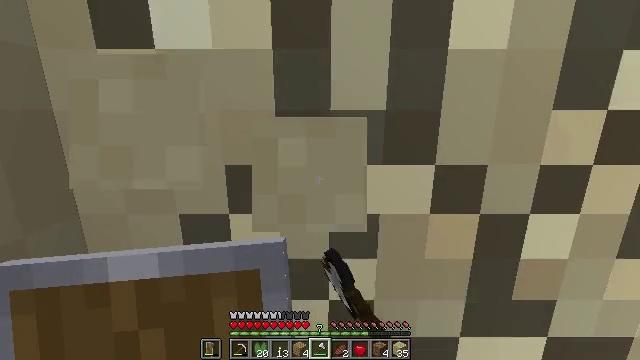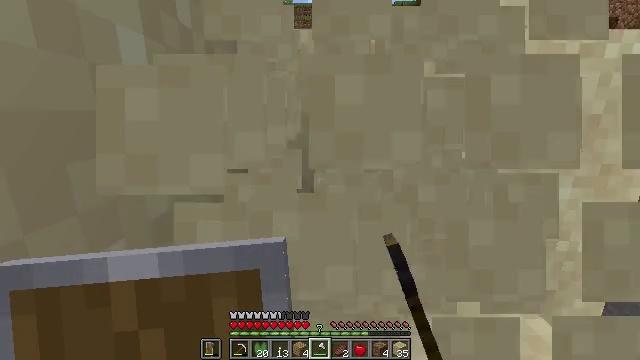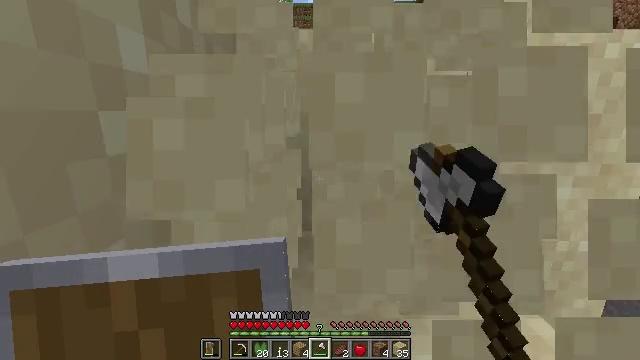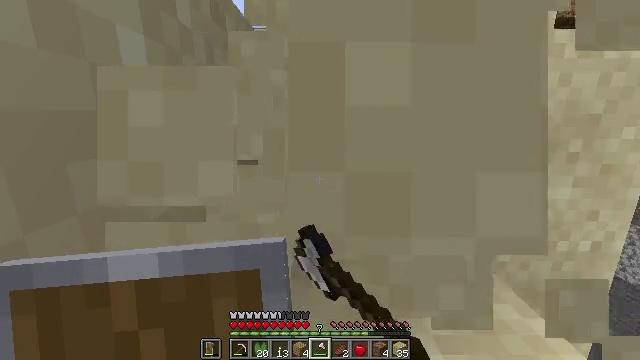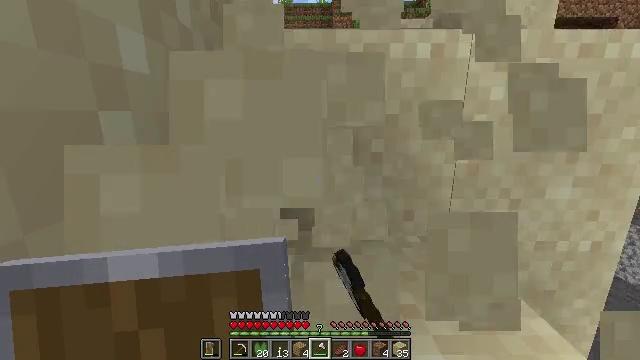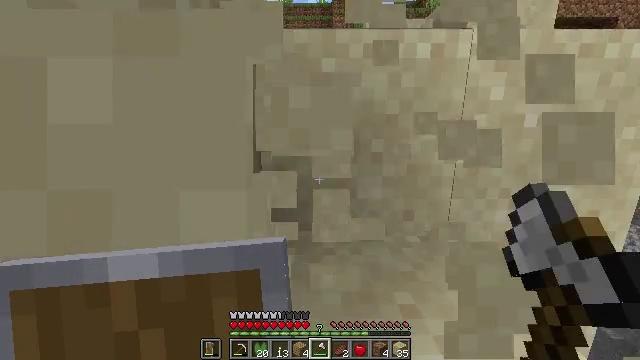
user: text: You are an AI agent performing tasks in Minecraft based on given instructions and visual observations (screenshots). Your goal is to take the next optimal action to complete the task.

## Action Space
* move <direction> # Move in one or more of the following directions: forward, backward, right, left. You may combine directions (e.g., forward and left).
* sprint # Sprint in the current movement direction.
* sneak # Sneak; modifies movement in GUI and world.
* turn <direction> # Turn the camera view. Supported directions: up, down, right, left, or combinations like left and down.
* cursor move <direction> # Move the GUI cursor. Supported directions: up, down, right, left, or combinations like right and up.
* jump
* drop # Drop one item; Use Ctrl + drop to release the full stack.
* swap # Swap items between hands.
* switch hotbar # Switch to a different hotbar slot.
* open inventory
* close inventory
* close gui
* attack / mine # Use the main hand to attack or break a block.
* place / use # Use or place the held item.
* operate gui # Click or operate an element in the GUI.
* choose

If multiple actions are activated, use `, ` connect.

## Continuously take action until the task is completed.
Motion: motion action
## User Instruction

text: Attack the ground to gather sand.
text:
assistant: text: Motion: move forward, attack / mine
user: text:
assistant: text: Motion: move forward, attack / mine
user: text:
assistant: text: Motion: move forward, attack / mine
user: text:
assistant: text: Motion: move forward, attack / mine
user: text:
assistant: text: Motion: move forward, attack / mine
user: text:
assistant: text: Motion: attack / mine